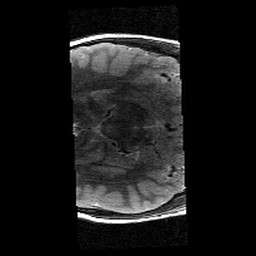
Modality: T2w
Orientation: axial
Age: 11
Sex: male
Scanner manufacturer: siemens
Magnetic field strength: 3 T
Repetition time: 9.23 s
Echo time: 0.067 s